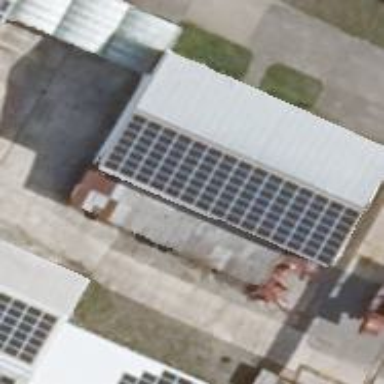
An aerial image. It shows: Small solar photovoltaic panel used as generator to produce electricity.